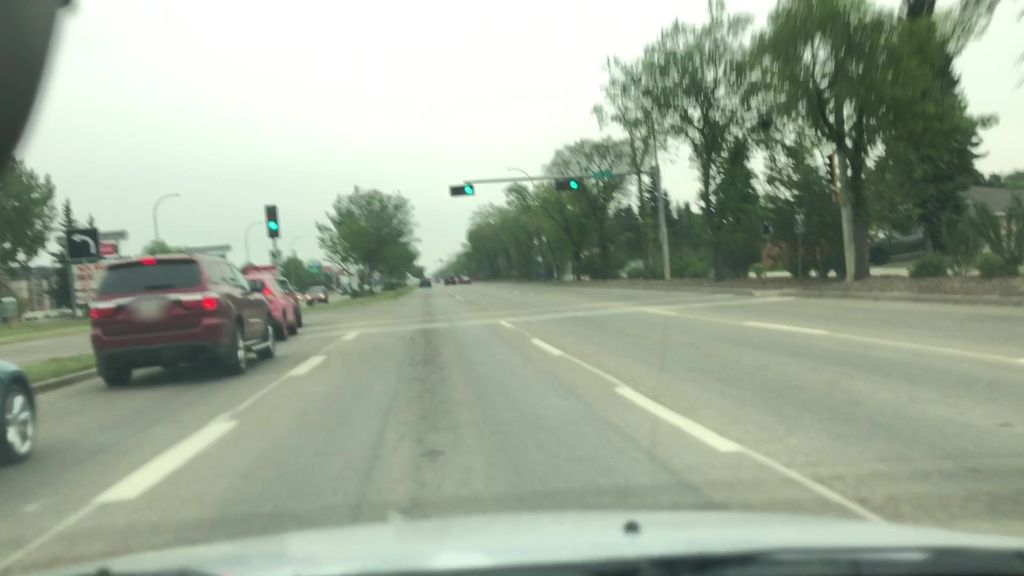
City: edmonton